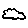
Label: cloud